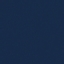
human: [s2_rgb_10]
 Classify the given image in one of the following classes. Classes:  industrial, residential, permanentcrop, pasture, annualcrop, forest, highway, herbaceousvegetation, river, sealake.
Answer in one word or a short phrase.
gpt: SeaLake